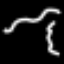
Label: squiggle